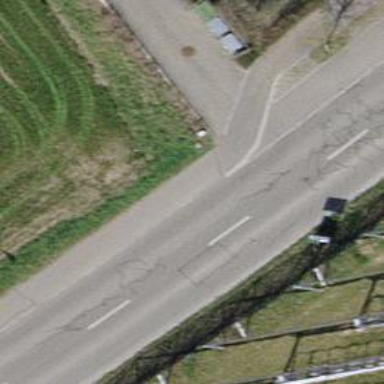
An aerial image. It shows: Unmarked road crossing.